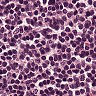
Metastatic tissue present: no